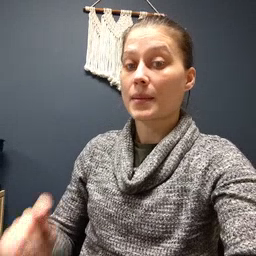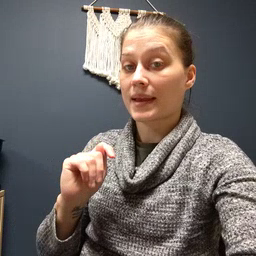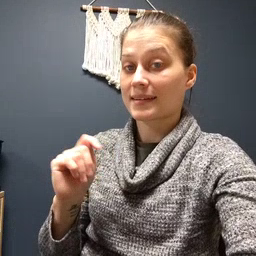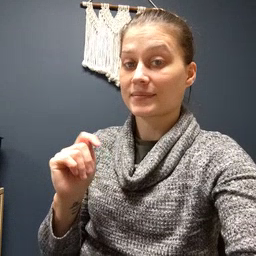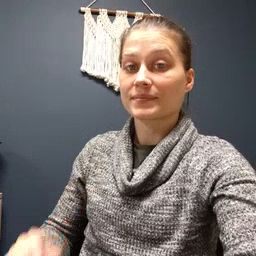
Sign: potty